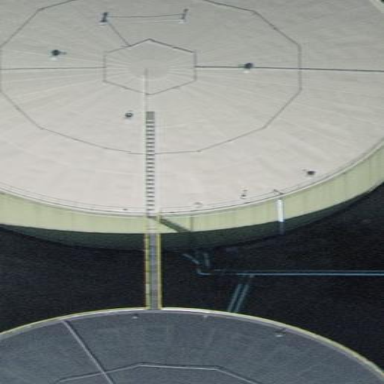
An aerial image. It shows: Building with storage tank.